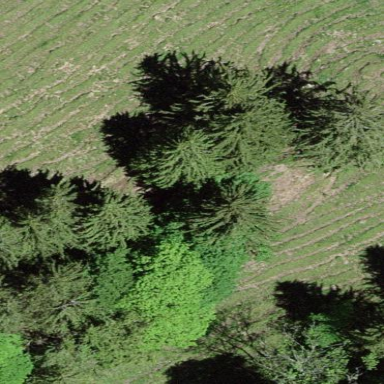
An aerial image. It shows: Forest area.